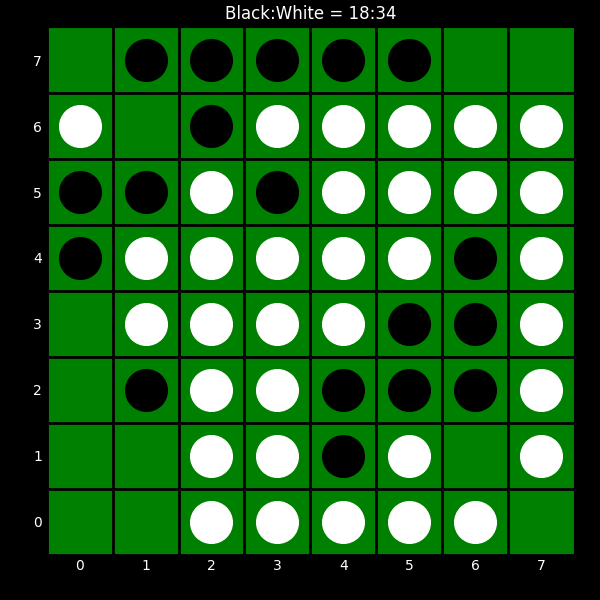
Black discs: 18
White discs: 34